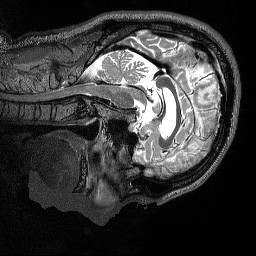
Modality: T2w
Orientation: sagittal
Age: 50
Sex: male
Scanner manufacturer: siemens
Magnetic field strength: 3 T
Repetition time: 3.2 s
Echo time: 0.564 s